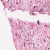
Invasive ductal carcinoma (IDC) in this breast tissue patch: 0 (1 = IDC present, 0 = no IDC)